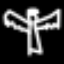
Label: angel